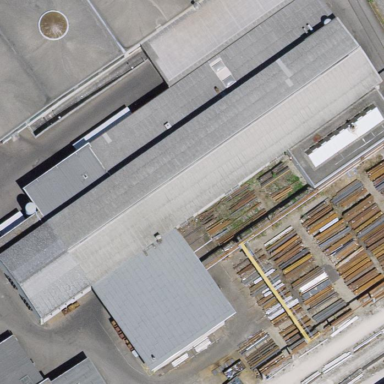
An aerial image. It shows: Industrial building.